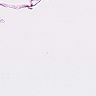
Metastatic tissue present: no